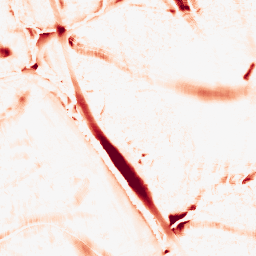
Category: morphological
Decomposition family: morphological_ellipse
Decomposition parameters: operation: opening
width: 30
height: 30
Upsampling method: bspline
Upsampling parameters: scale: 2
Upsampling scale: 2